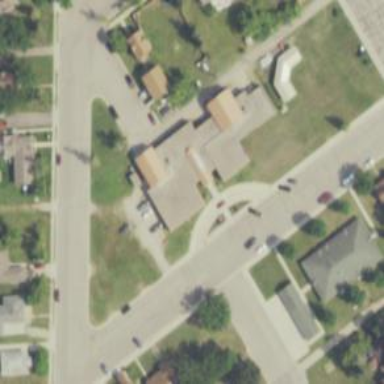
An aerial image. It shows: Clinic.